Interaction volume radius: 5 \u00c5
Interaction volume height: 35 \u00c5
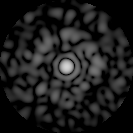
Disorder parameter: 0.8328